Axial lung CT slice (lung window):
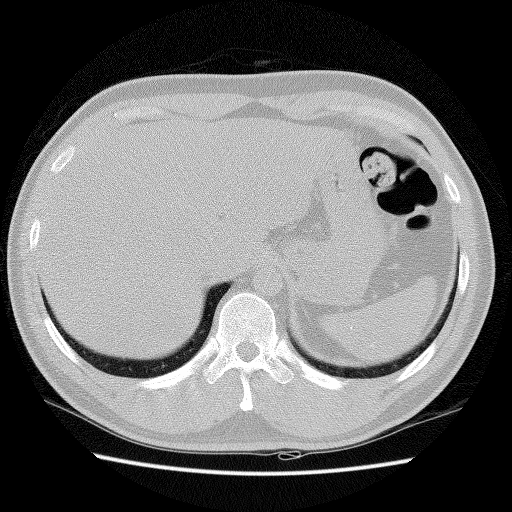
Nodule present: no